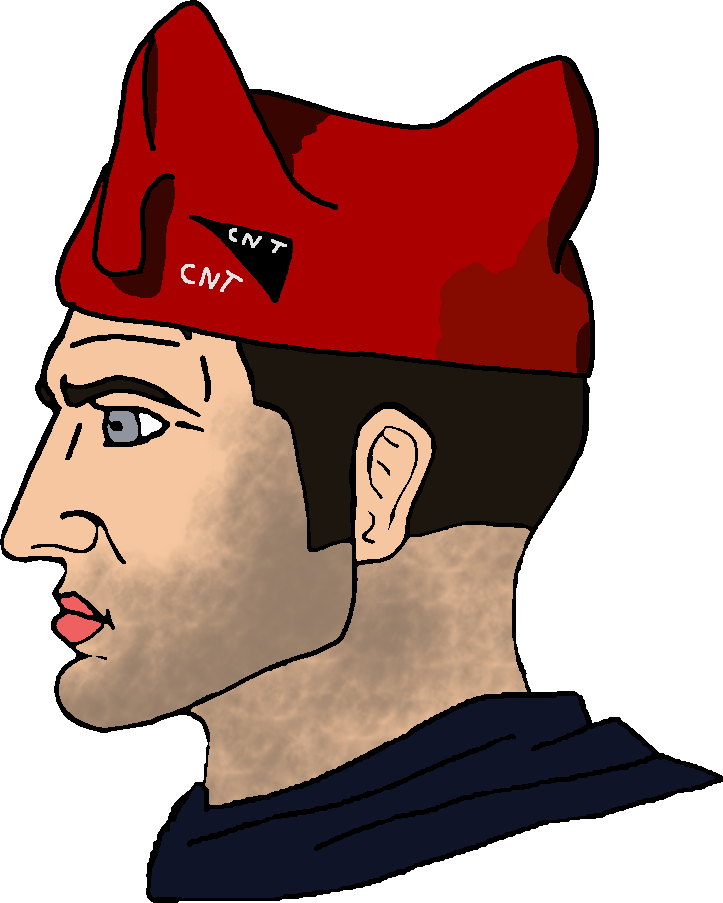
Label: 4_Yes_Chad